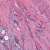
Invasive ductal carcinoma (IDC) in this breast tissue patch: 1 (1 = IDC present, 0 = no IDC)